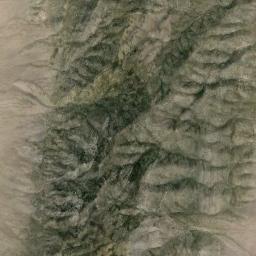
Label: mountain